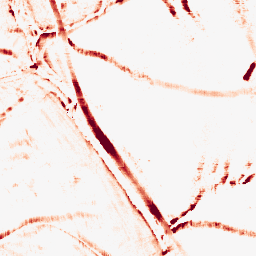
Category: morphological
Decomposition family: morphological_rect
Decomposition parameters: operation: opening
width: 10
height: 10
Upsampling method: bspline
Upsampling parameters: scale: 4
Upsampling scale: 4